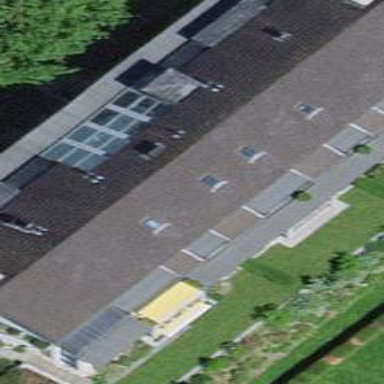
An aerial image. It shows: Gabled roof apartments building.